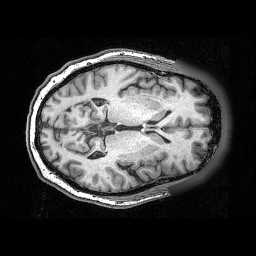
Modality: T1w
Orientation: axial
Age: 59
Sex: male
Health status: ill
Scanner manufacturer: siemens
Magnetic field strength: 3 T
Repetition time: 0.0025 s
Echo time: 0.00336 s